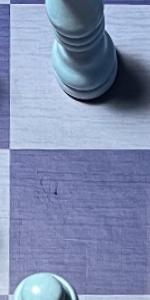
Label: Empty